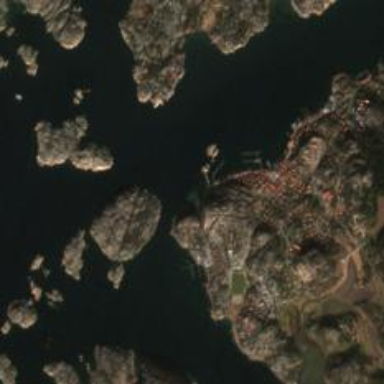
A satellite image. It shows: Beautiful bay with natural surroundings.